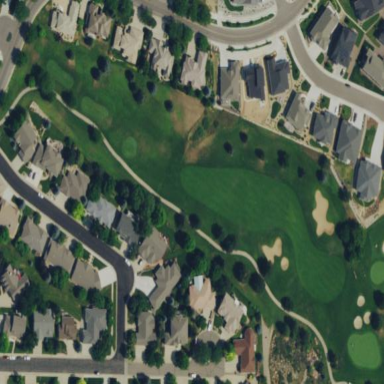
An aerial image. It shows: Area of rough grass used for golf.